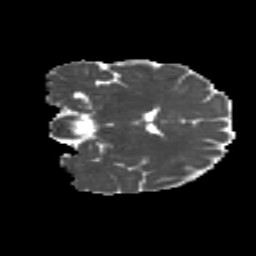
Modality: MD
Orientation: coronal
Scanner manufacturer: siemens
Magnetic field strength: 3 T
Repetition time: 4.16 s
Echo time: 0.0806 s